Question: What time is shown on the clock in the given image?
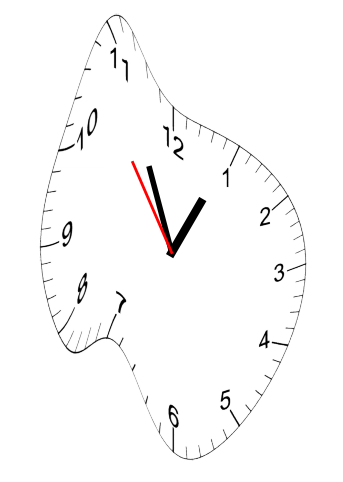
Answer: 12:55:54